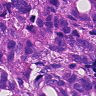
Metastatic tissue present: yes